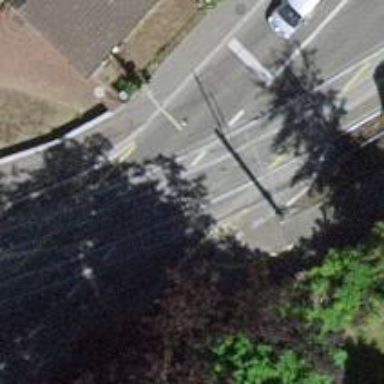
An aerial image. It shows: Tram railway with one track and electrified by contact line.